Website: apple-inc
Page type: account-selection
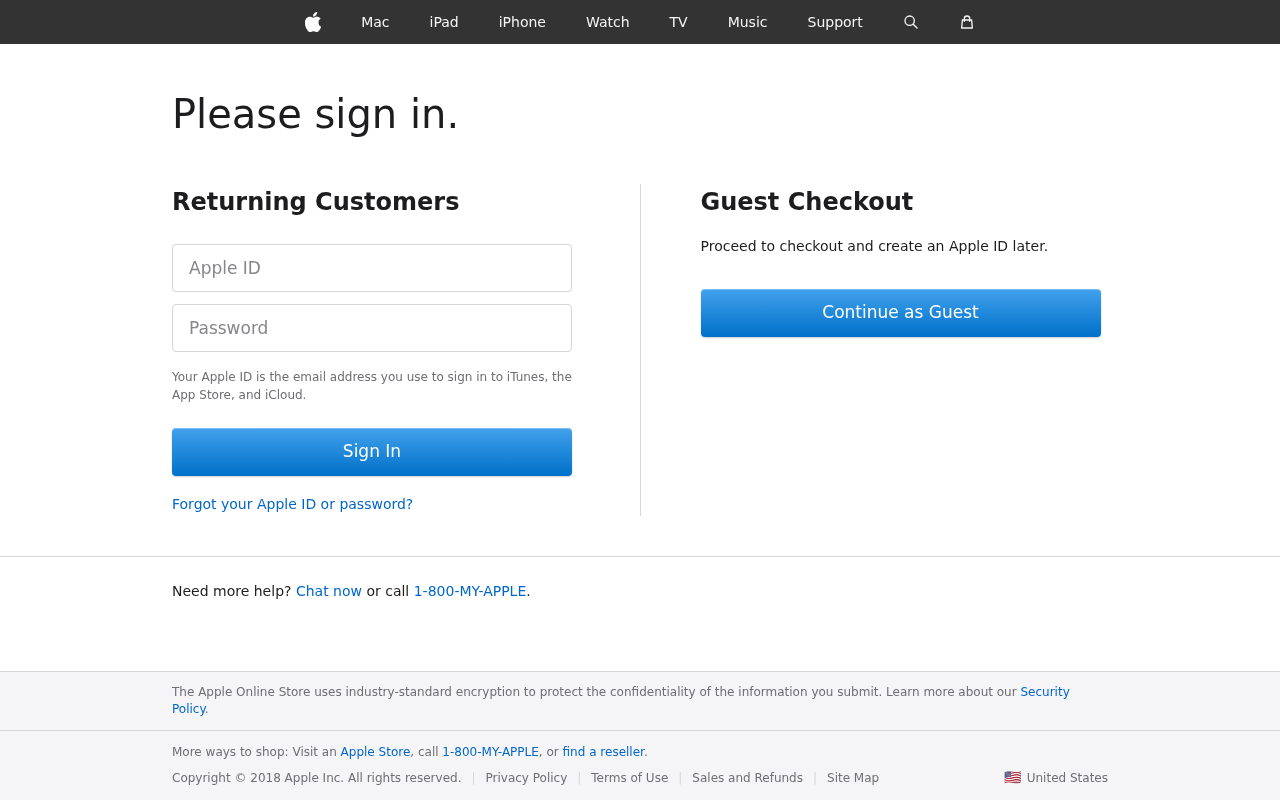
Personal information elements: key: PII_LOGIN_USERNAME
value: shelby5797